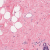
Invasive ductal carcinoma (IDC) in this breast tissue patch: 0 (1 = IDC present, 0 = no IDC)